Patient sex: F
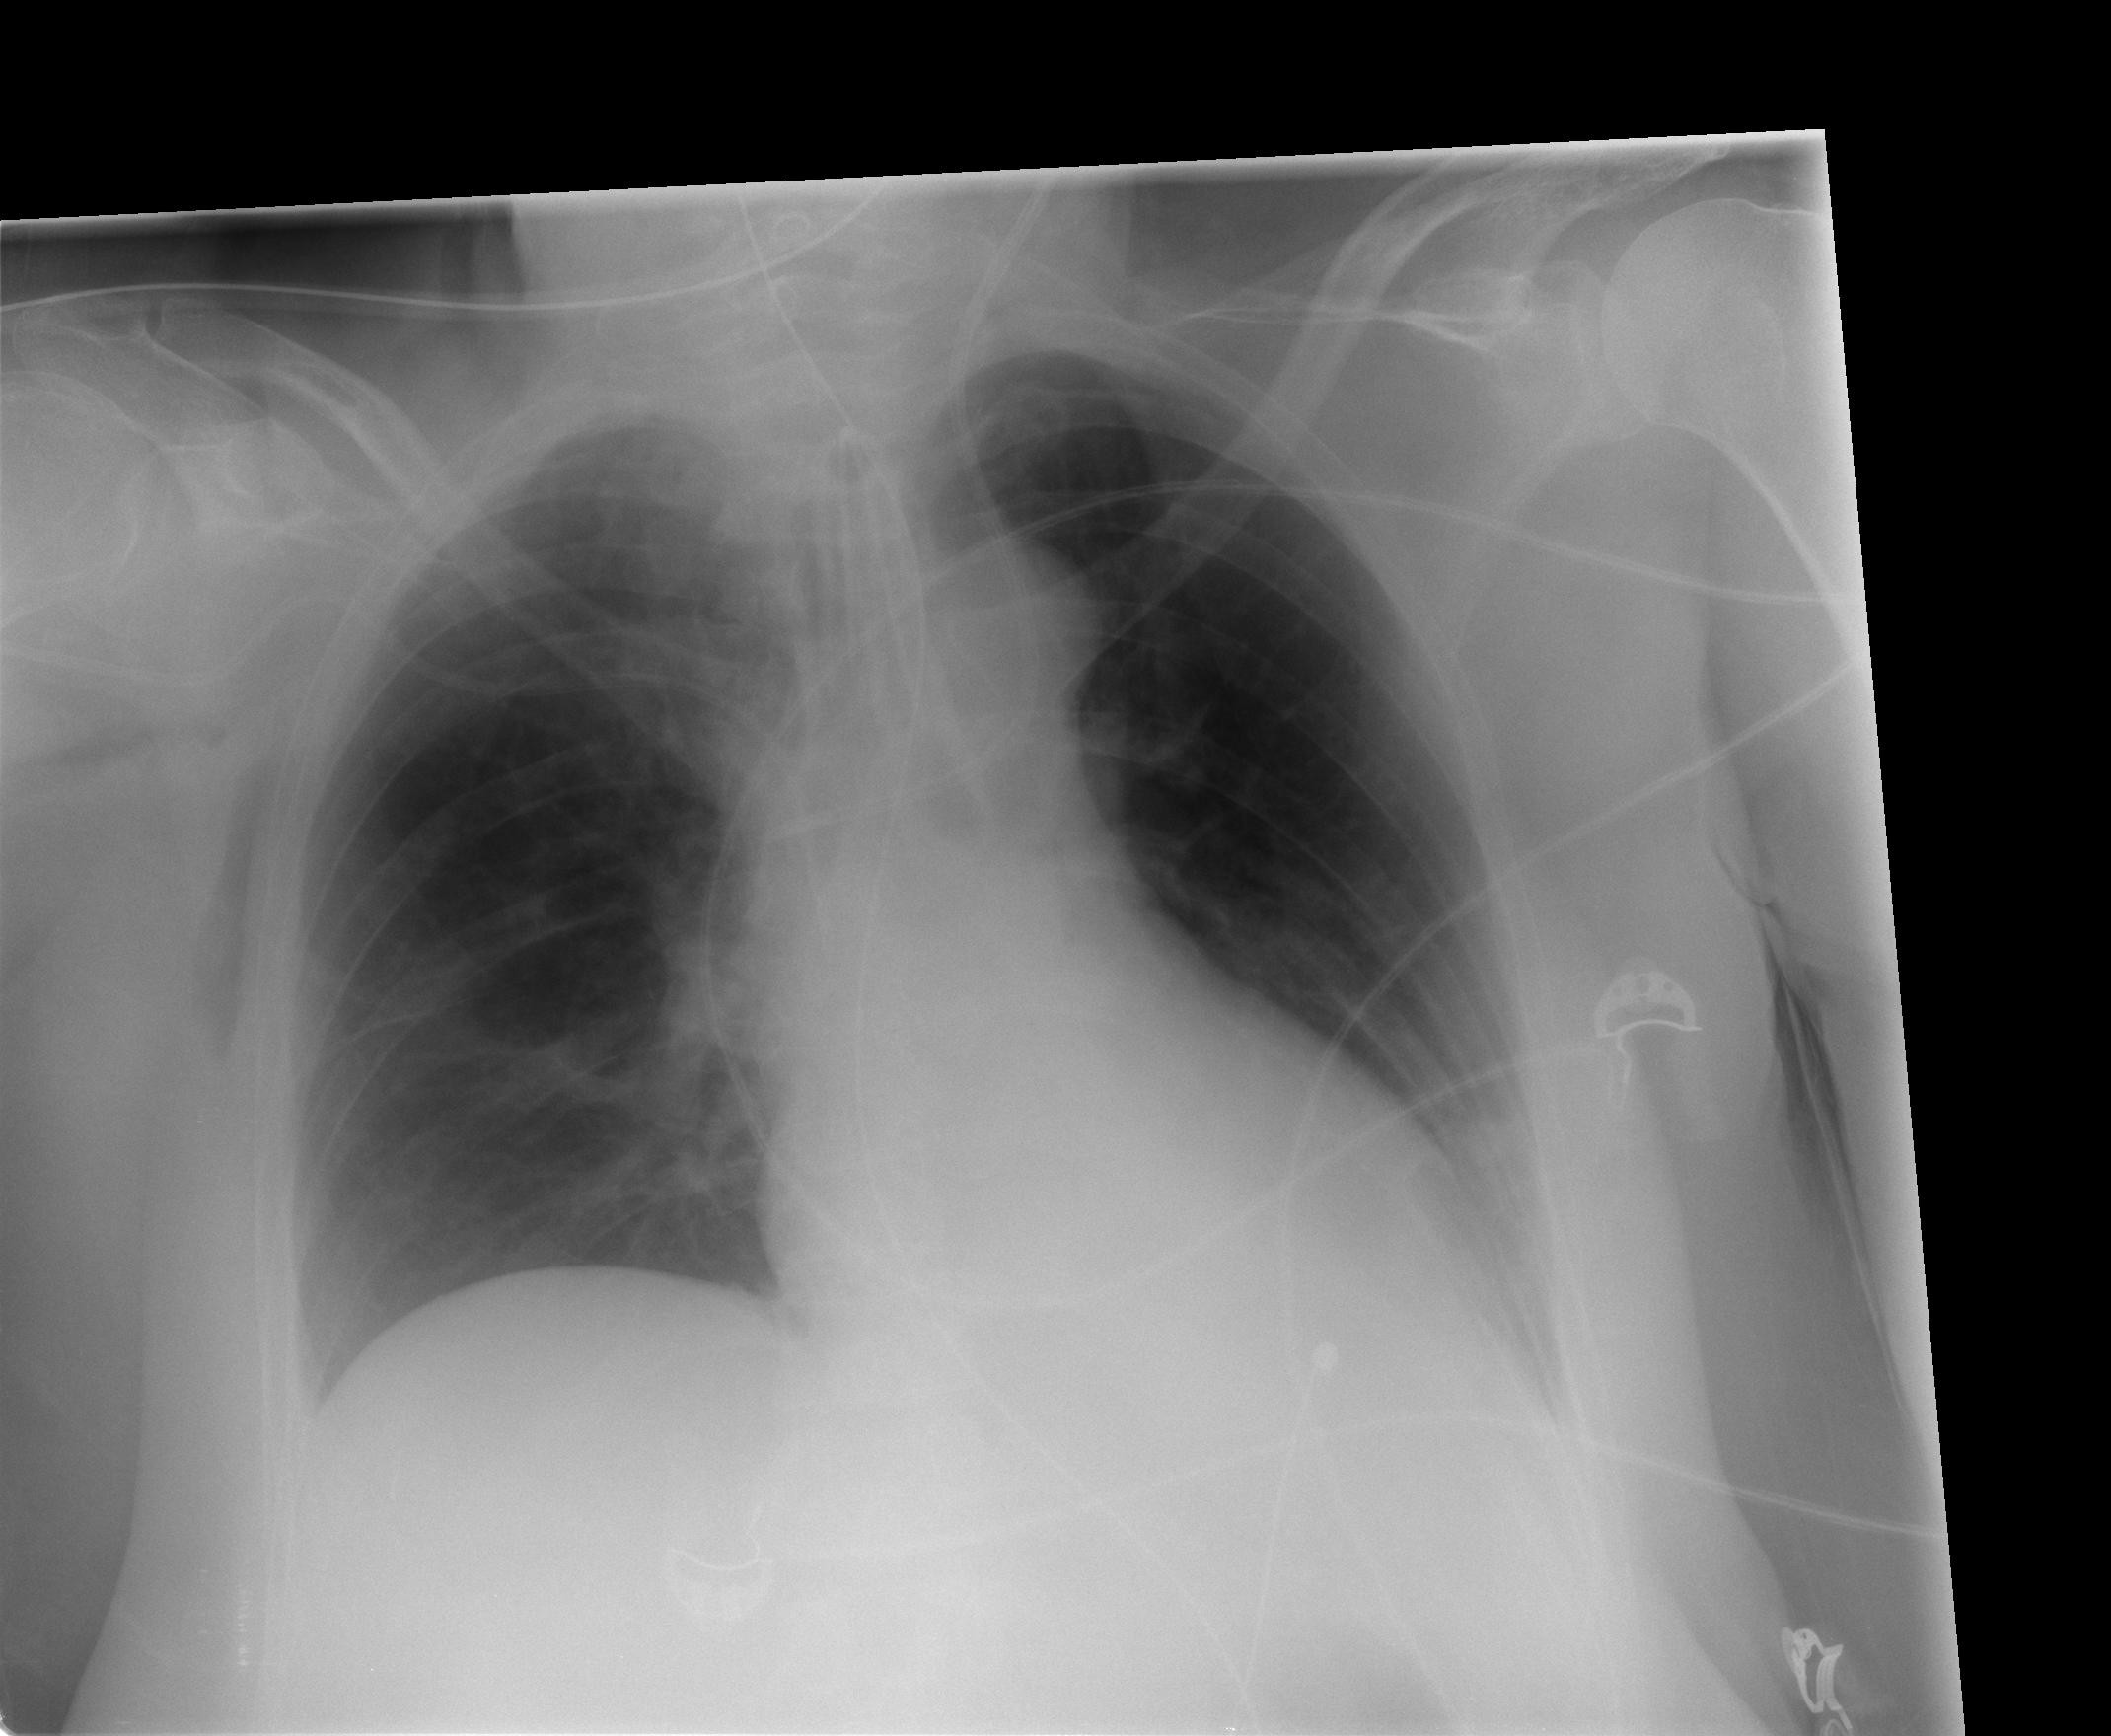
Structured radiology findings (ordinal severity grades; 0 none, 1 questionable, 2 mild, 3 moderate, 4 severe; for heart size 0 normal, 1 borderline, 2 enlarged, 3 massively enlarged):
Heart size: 0
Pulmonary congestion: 0
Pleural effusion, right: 0
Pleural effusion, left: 2
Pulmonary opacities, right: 0
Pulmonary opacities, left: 0
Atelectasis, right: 0
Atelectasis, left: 0